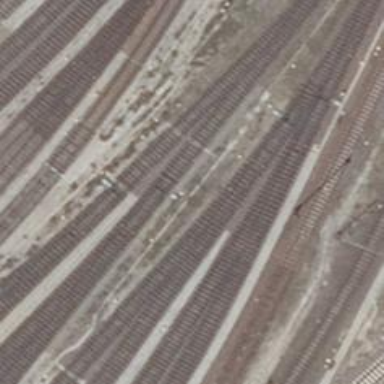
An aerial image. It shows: Railway switch.